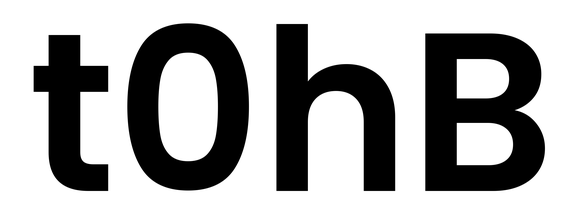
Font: Poppins-SemiBold